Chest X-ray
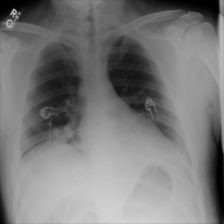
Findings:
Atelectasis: negative
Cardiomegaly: negative
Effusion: negative
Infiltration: positive
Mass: negative
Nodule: negative
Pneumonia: negative
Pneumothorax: negative
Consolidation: negative
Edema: negative
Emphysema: negative
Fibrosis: negative
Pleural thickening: negative
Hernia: negative